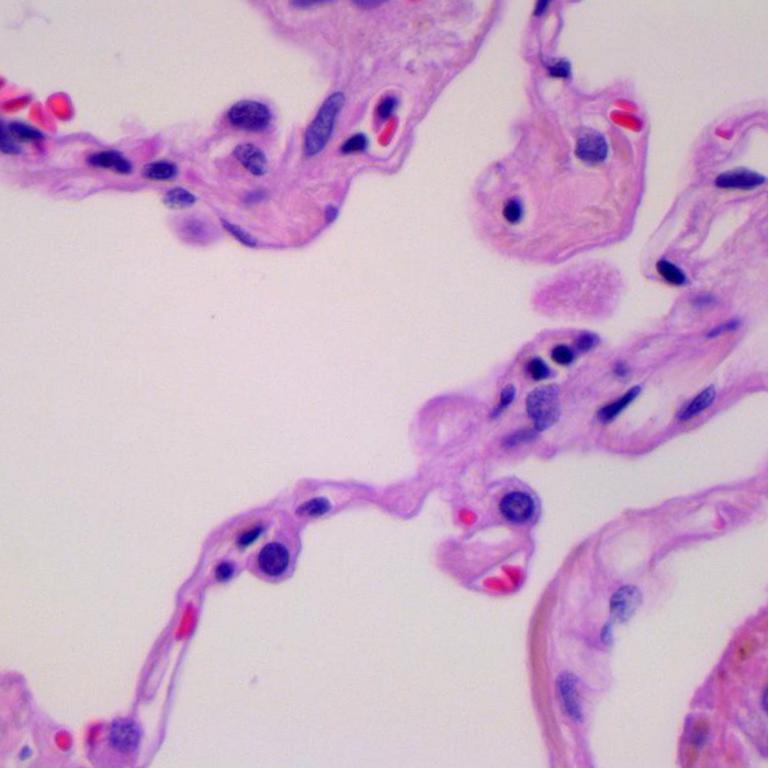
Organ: lung
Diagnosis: benign